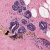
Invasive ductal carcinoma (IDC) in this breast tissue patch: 0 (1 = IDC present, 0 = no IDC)